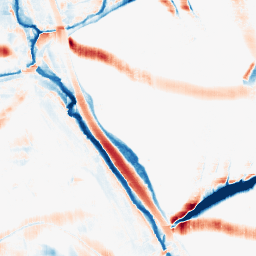
Category: morphological
Decomposition family: morphological_rect
Decomposition parameters: operation: average
width: 20
height: 20
Upsampling method: sinc_hamming
Upsampling parameters: scale: 2
kernel_size: 8
Upsampling scale: 2